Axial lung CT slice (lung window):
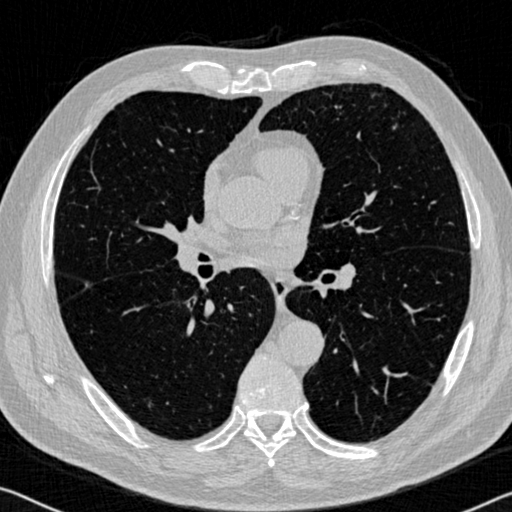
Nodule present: no